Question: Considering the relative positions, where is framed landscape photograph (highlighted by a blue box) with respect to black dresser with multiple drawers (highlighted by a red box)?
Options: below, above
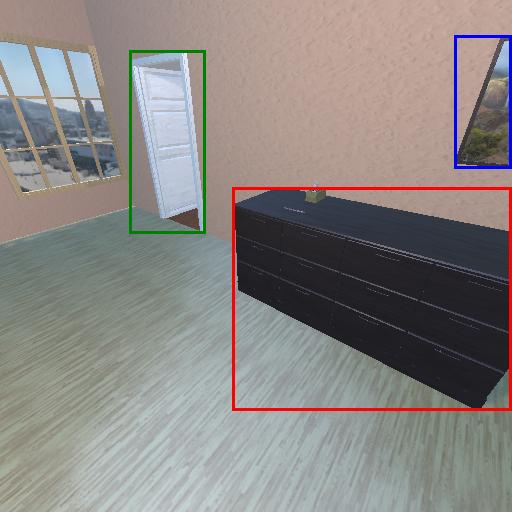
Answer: below